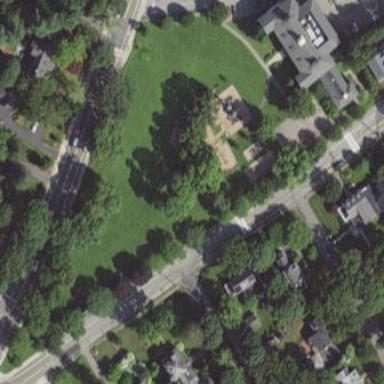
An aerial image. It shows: Park.